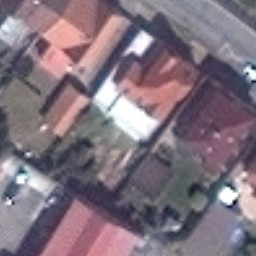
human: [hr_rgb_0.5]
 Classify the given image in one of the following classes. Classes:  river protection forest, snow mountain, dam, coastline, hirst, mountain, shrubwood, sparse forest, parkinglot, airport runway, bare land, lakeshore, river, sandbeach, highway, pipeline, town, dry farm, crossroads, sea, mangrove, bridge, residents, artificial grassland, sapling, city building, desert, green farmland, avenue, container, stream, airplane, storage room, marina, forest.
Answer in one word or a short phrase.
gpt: residents